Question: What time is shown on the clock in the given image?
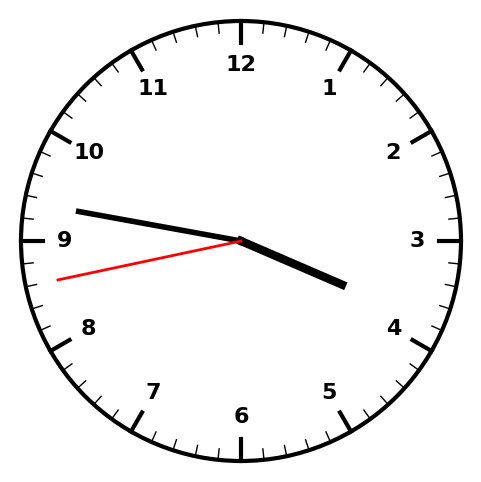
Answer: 03:46:43